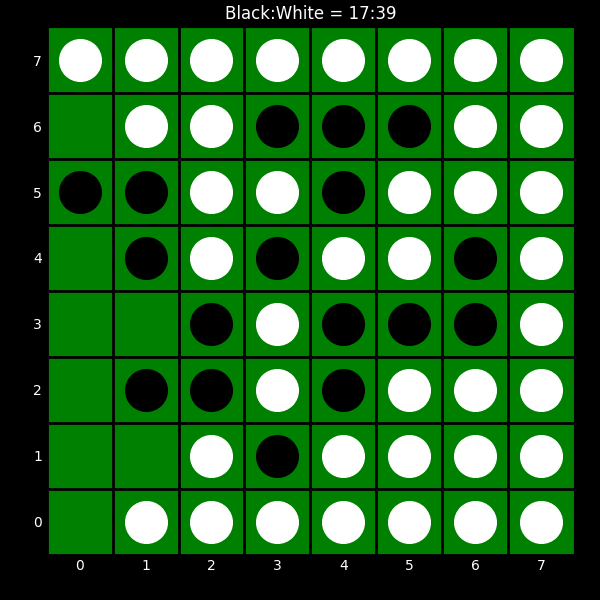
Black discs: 17
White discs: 39